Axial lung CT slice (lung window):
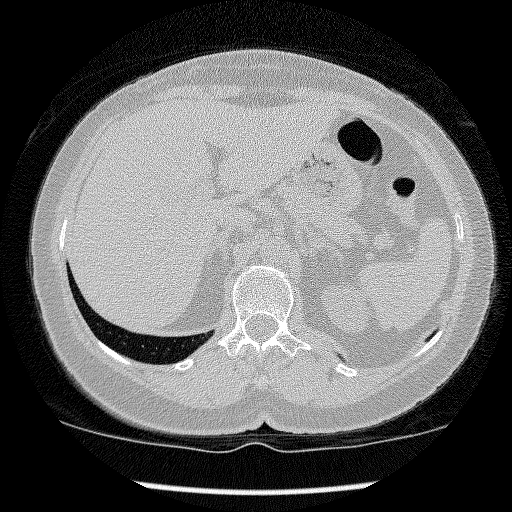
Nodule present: no